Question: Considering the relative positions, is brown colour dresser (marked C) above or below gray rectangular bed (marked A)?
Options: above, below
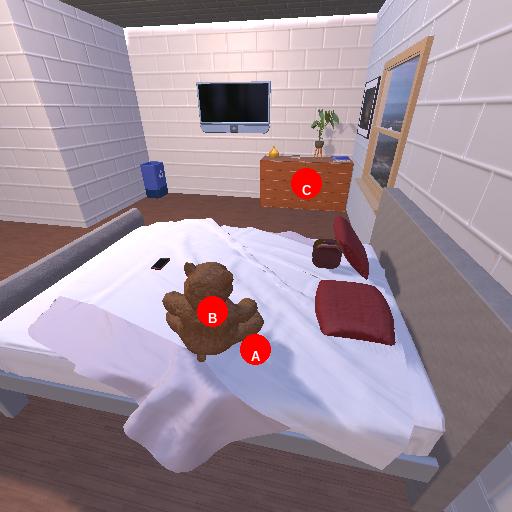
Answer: above